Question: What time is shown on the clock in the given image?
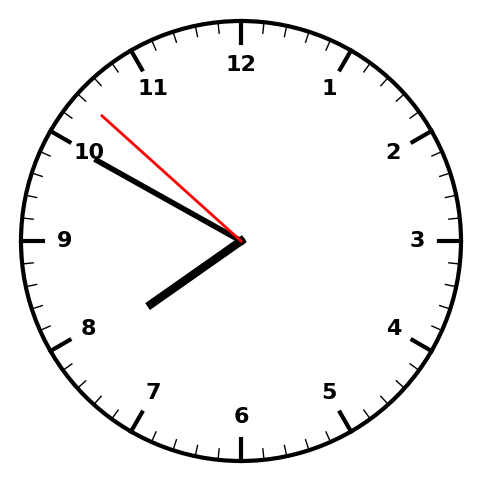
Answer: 07:49:52